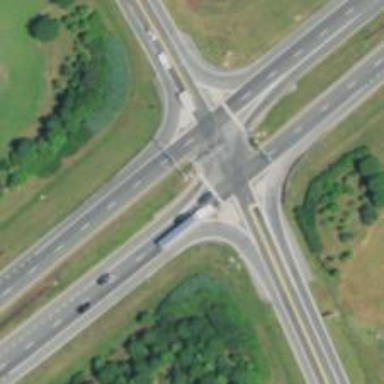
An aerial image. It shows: Trunk link highway.